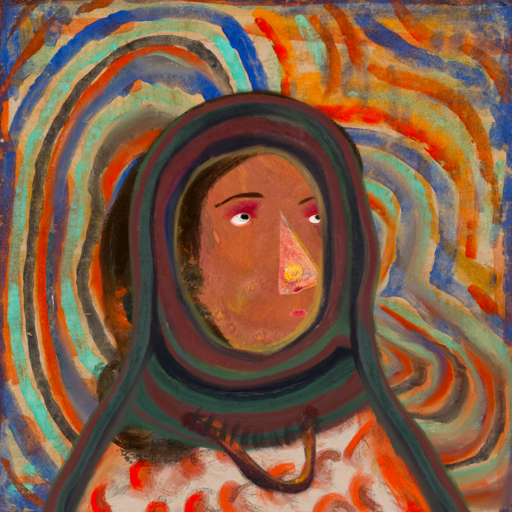
Background: Sisters, Head And Neck Side: Mother_And_Son_Son, Face Side: Irani, Bust: Rupkatha, Hair Side: Gypsy_Queen, Head Accessory: After_Raid_Scarf, Second Necklace: Comrade, Necklace: In_The_Sun, Baby: Blank